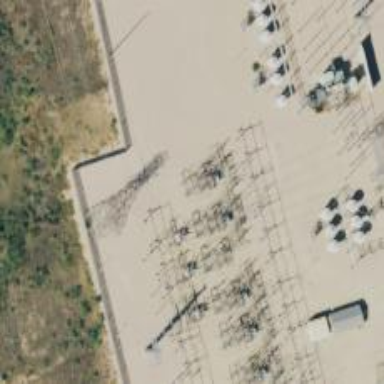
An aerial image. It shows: Switch for power supply.